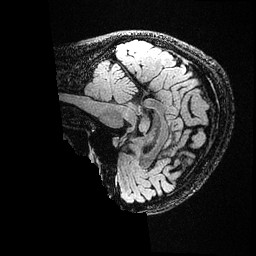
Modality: FLAIR
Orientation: sagittal
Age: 45
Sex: female
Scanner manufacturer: ge
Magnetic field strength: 3 T
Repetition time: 4.802 s
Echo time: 0.1171 s